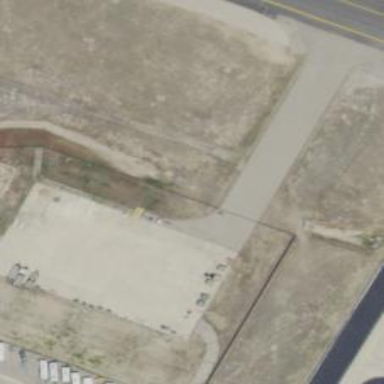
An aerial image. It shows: Image of taxiway at airport.